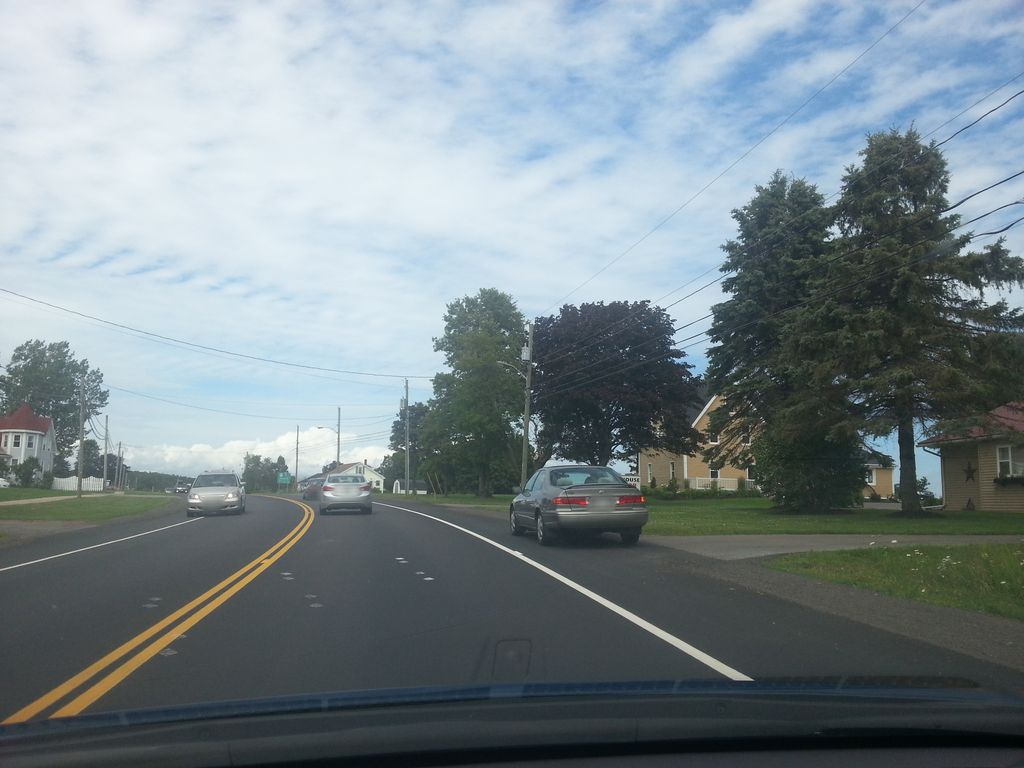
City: charlottetown